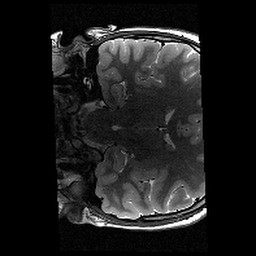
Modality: T2w
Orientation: coronal
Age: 11
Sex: female
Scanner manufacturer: siemens
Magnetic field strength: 3 T
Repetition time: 9.23 s
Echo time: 0.067 s